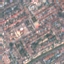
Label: Residential